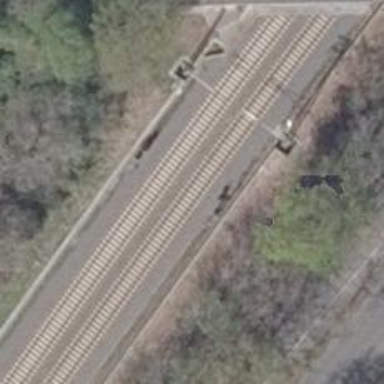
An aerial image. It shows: Railway signal.